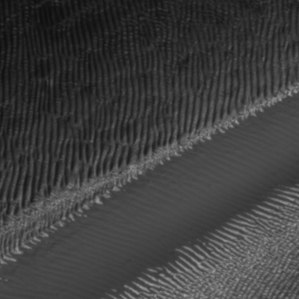
Label: frost